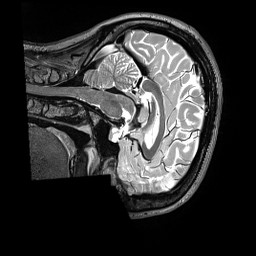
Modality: T2w
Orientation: sagittal
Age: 29
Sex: female
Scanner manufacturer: siemens
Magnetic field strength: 3 T
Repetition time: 3.2 s
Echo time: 0.564 s